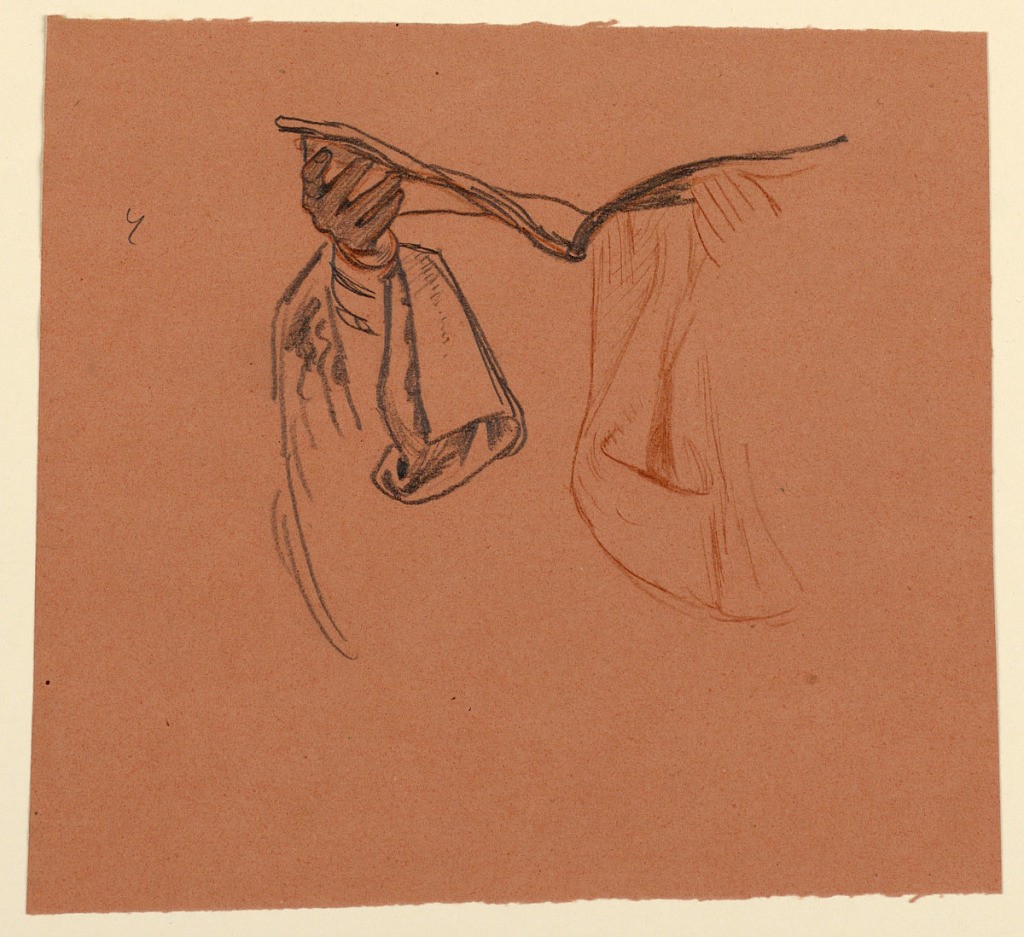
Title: study for hands holding an open book with drapery from clothing
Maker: Elihu Vedder, American, 1836 – 1923
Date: ca. 1890
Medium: Pencil, black, sanguine crayon, on salmon-pink paper
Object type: Drawing
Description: Hands, with draped sleeves, holding an open book.